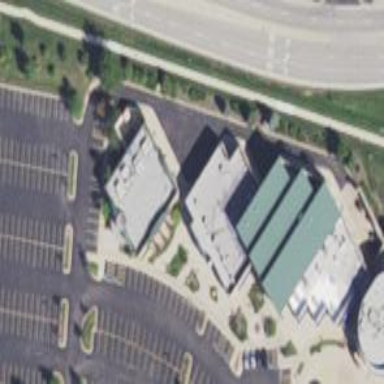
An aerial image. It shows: Retail building.